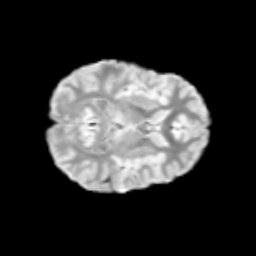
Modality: T2w
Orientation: axial
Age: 10
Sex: female
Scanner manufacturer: siemens
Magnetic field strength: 3 T
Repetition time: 3.8 s
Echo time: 0.07 s